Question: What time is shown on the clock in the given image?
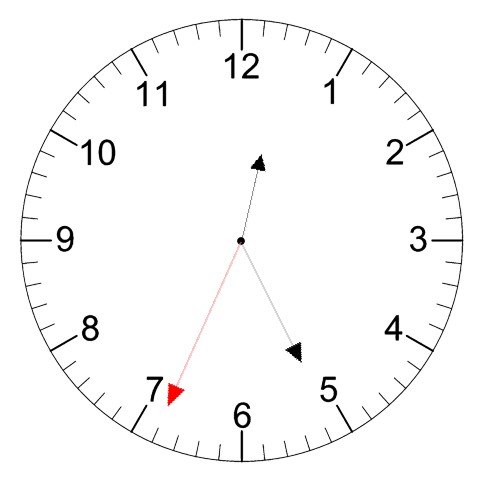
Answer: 12:25:34